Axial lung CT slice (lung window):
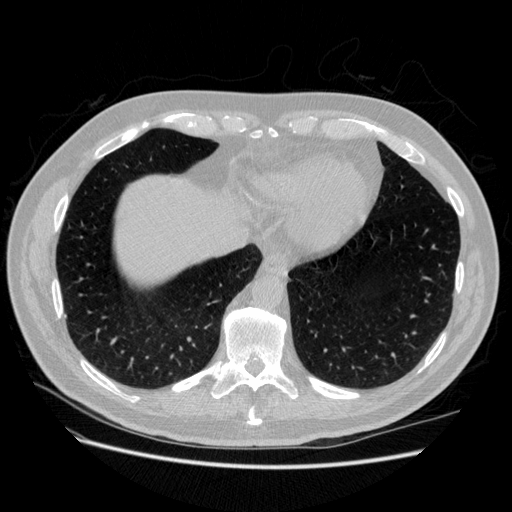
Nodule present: no